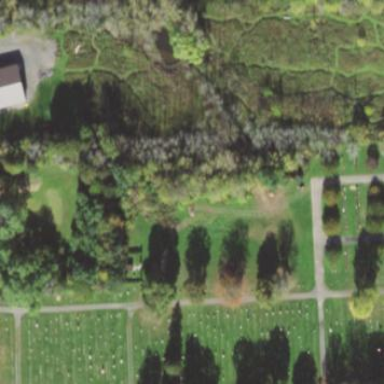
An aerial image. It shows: Cemetery.